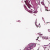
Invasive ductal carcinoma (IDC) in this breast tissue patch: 0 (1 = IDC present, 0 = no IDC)